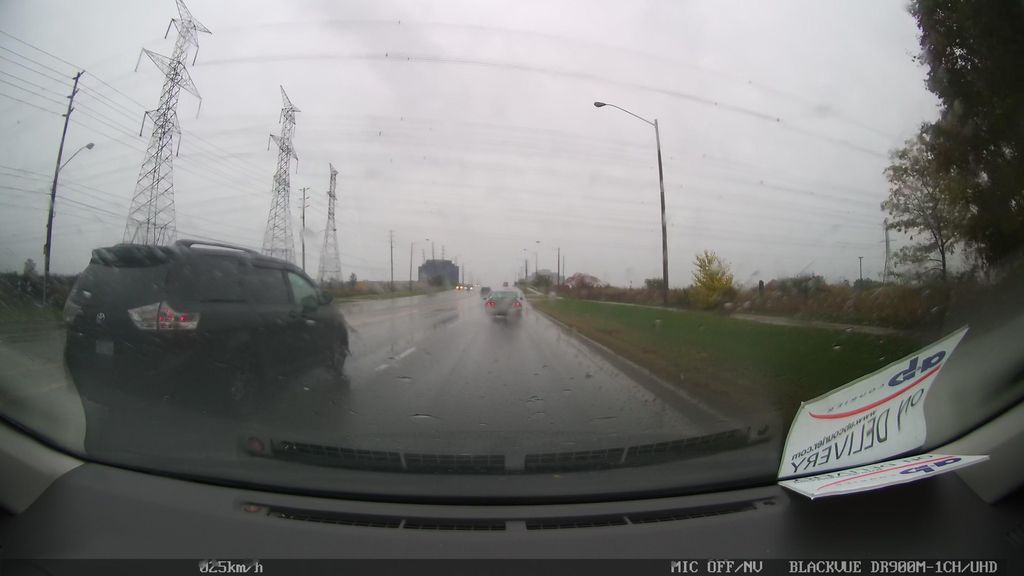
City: toronto